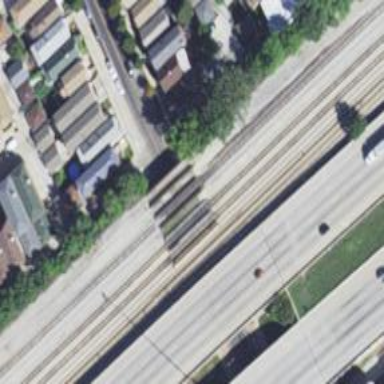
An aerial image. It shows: Bridge with electrified rails.